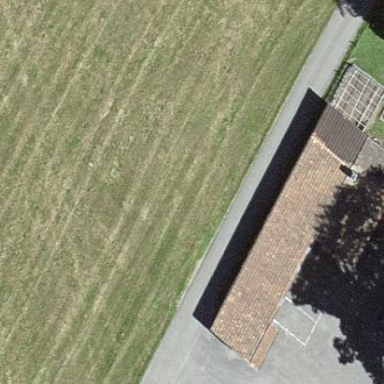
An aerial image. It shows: Shed.